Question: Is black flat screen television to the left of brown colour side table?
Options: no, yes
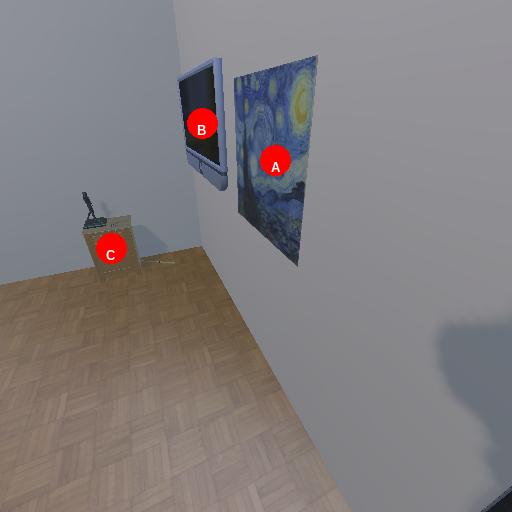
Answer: no